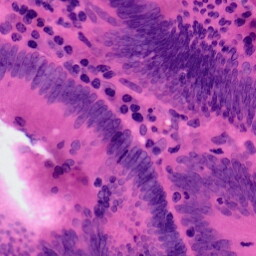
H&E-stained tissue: Colon